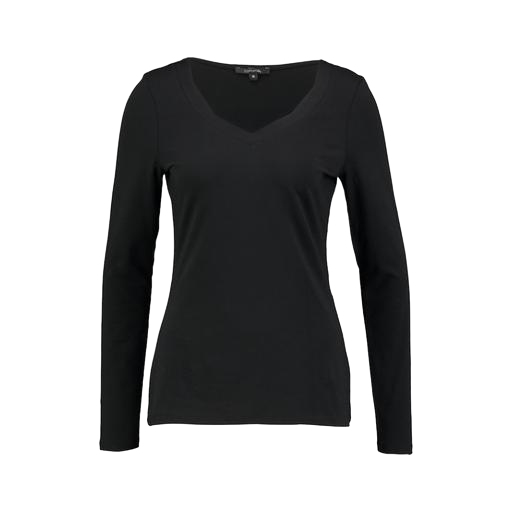
black v-neck t-shirt only macy, black v-neck top only macy, black long-sleeve v-neck top, white background